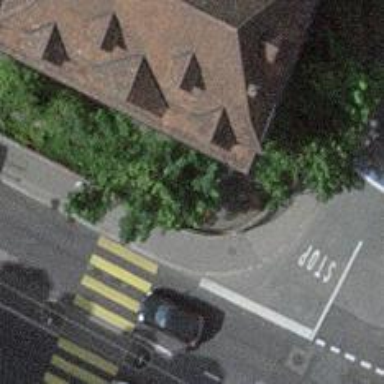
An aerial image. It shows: Kerb barrier.